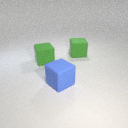
large green rubber cube to the left of large blue rubber cube